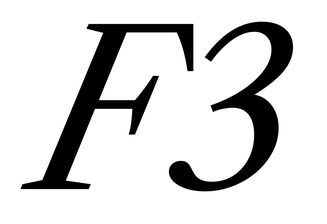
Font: LibreCaslonText-Italic_Italic